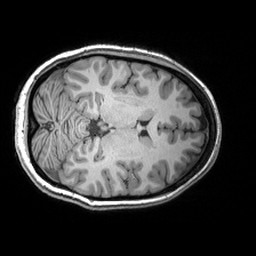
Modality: T1w
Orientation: axial
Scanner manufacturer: siemens
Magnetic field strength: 3 T
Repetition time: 2.53 s
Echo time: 0.00299 s